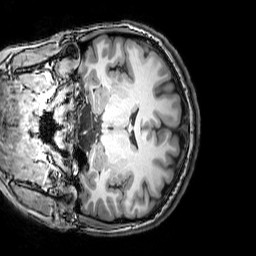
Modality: T1w
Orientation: coronal
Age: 27
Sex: female
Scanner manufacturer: philips
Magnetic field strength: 3 T
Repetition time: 0.008113 s
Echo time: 0.003709 s